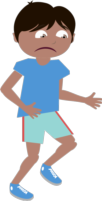
boy sad hands outstretch